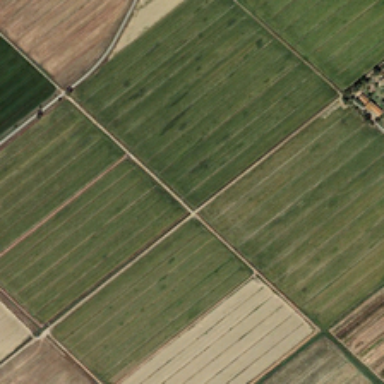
The little farm consists of grass and crops .